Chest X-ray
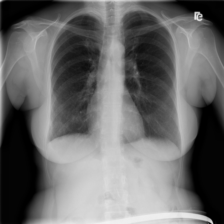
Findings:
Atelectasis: negative
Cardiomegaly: negative
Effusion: negative
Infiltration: negative
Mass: negative
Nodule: negative
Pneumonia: negative
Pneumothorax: positive
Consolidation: negative
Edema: negative
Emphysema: negative
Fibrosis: negative
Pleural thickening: negative
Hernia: negative